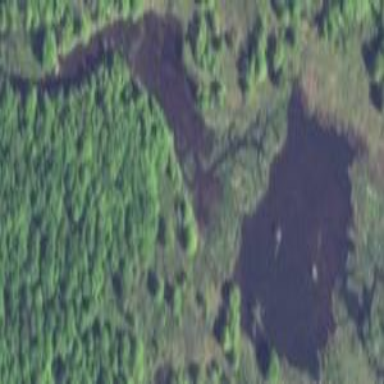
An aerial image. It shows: Swamp surrounded by water.